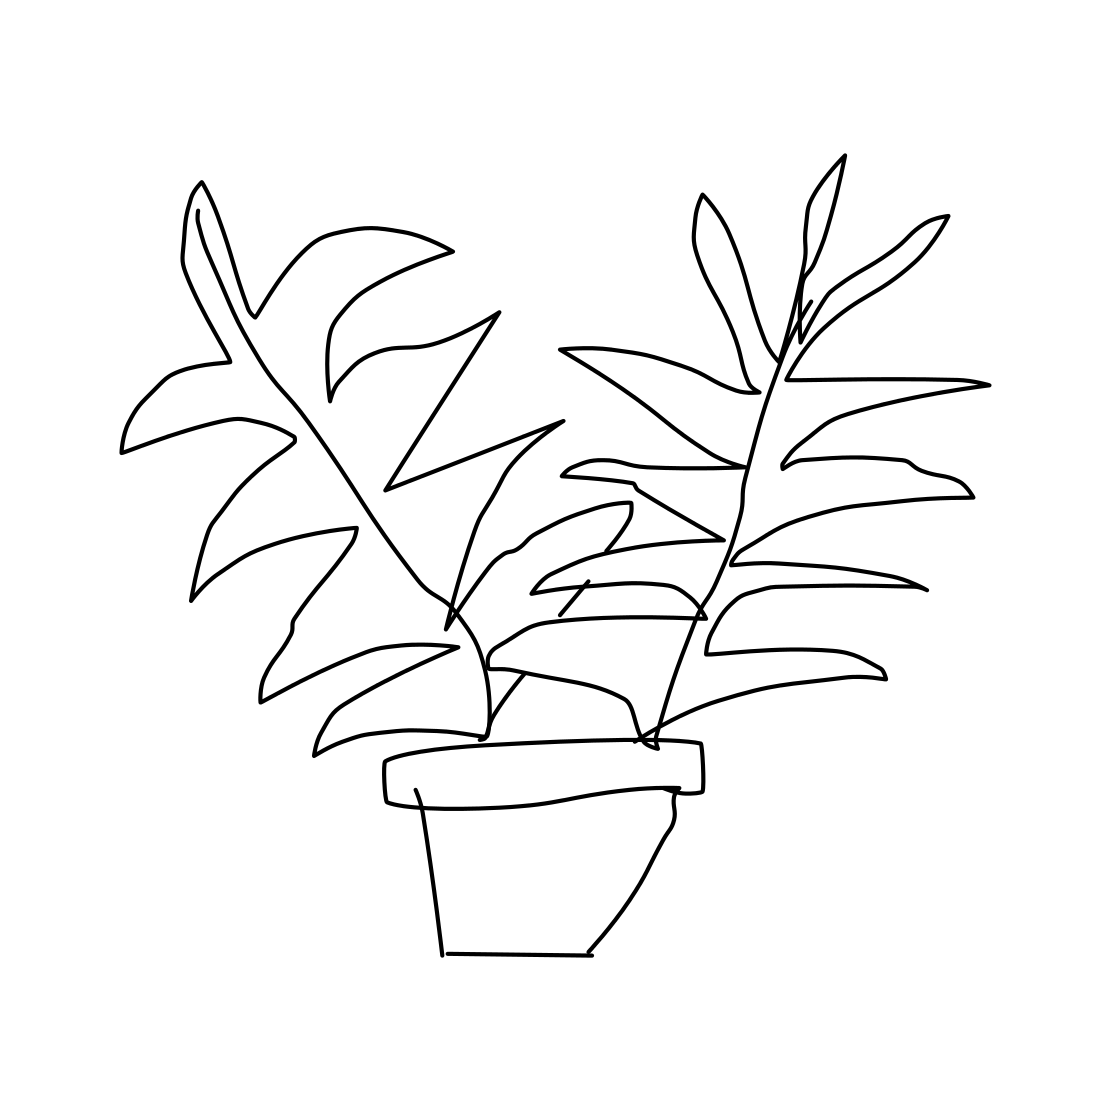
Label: potted plant